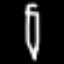
Label: pencil